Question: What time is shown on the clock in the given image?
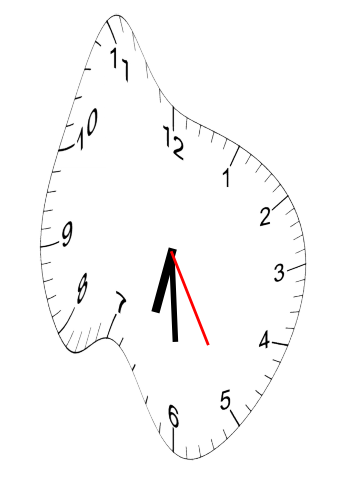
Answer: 06:29:25